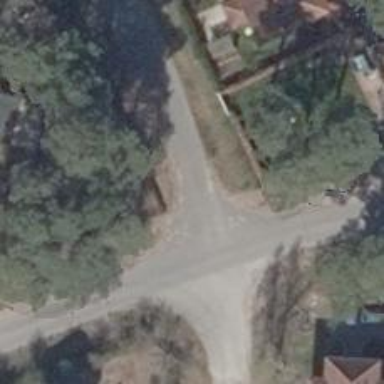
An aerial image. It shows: Residential road with ground surface.